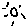
Label: sun